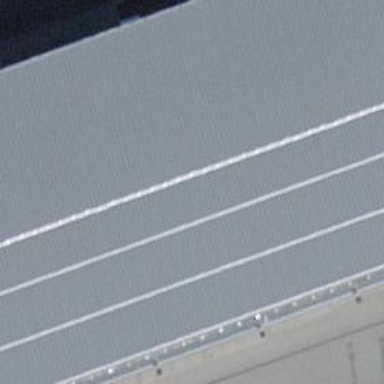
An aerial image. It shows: Hangar building located at airport.